Question: I am trying to get some icons to align in the middle of the screen and I am not sure why it isn't working
CSS:
'''
#Main{
position: absolute;
top: 50%;
left: 50%;
}
'''
HTML:
'''
<!DOCTYPE html>
<html>
<head>
<link rel="stylesheet" type="text/css" href="index.css">
</head>
<body>
<div id='Main'>
<a href="https://me.rx14.co.uk/OwnCloud/" target="_self"><img alt="OwnCloud" src="https://me.rx14.co.uk/img/owncloud.png" style="width: 250px; height: 250px;" /></a>&nbsp;
<a href="http://me.rx14.co.uk:8080/"><img alt="" src="https://me.rx14.co.uk/img/jenkins.png" style="width: 250px; height: 250px;" /></a>&nbsp;
<a href="https://me.rx14.co.uk/solder/"><img alt="Solder" src="https://me.rx14.co.uk/img/solder.png" style="width: 250px; height: 250px;" /></a><br />
<a href="https://me.rx14.co.uk/wx/"><img alt="" src="https://me.rx14.co.uk/img/wx.png" style="width: 250px; height: 250px;" /></a>&nbsp;
<a href="https://me.rx14.co.uk/munin/"><img alt="" src="https://me.rx14.co.uk/img/munin.png" style="width: 250px; height: 250px;" /></a>&nbsp;
<a href="https://me.rx14.co.uk/munin-live/"><img alt="" src="https://me.rx14.co.uk/img/munin_live.png" style="width: 250px; height: 250px;" /></a>
</div>
</body>
</html>
'''
Result:
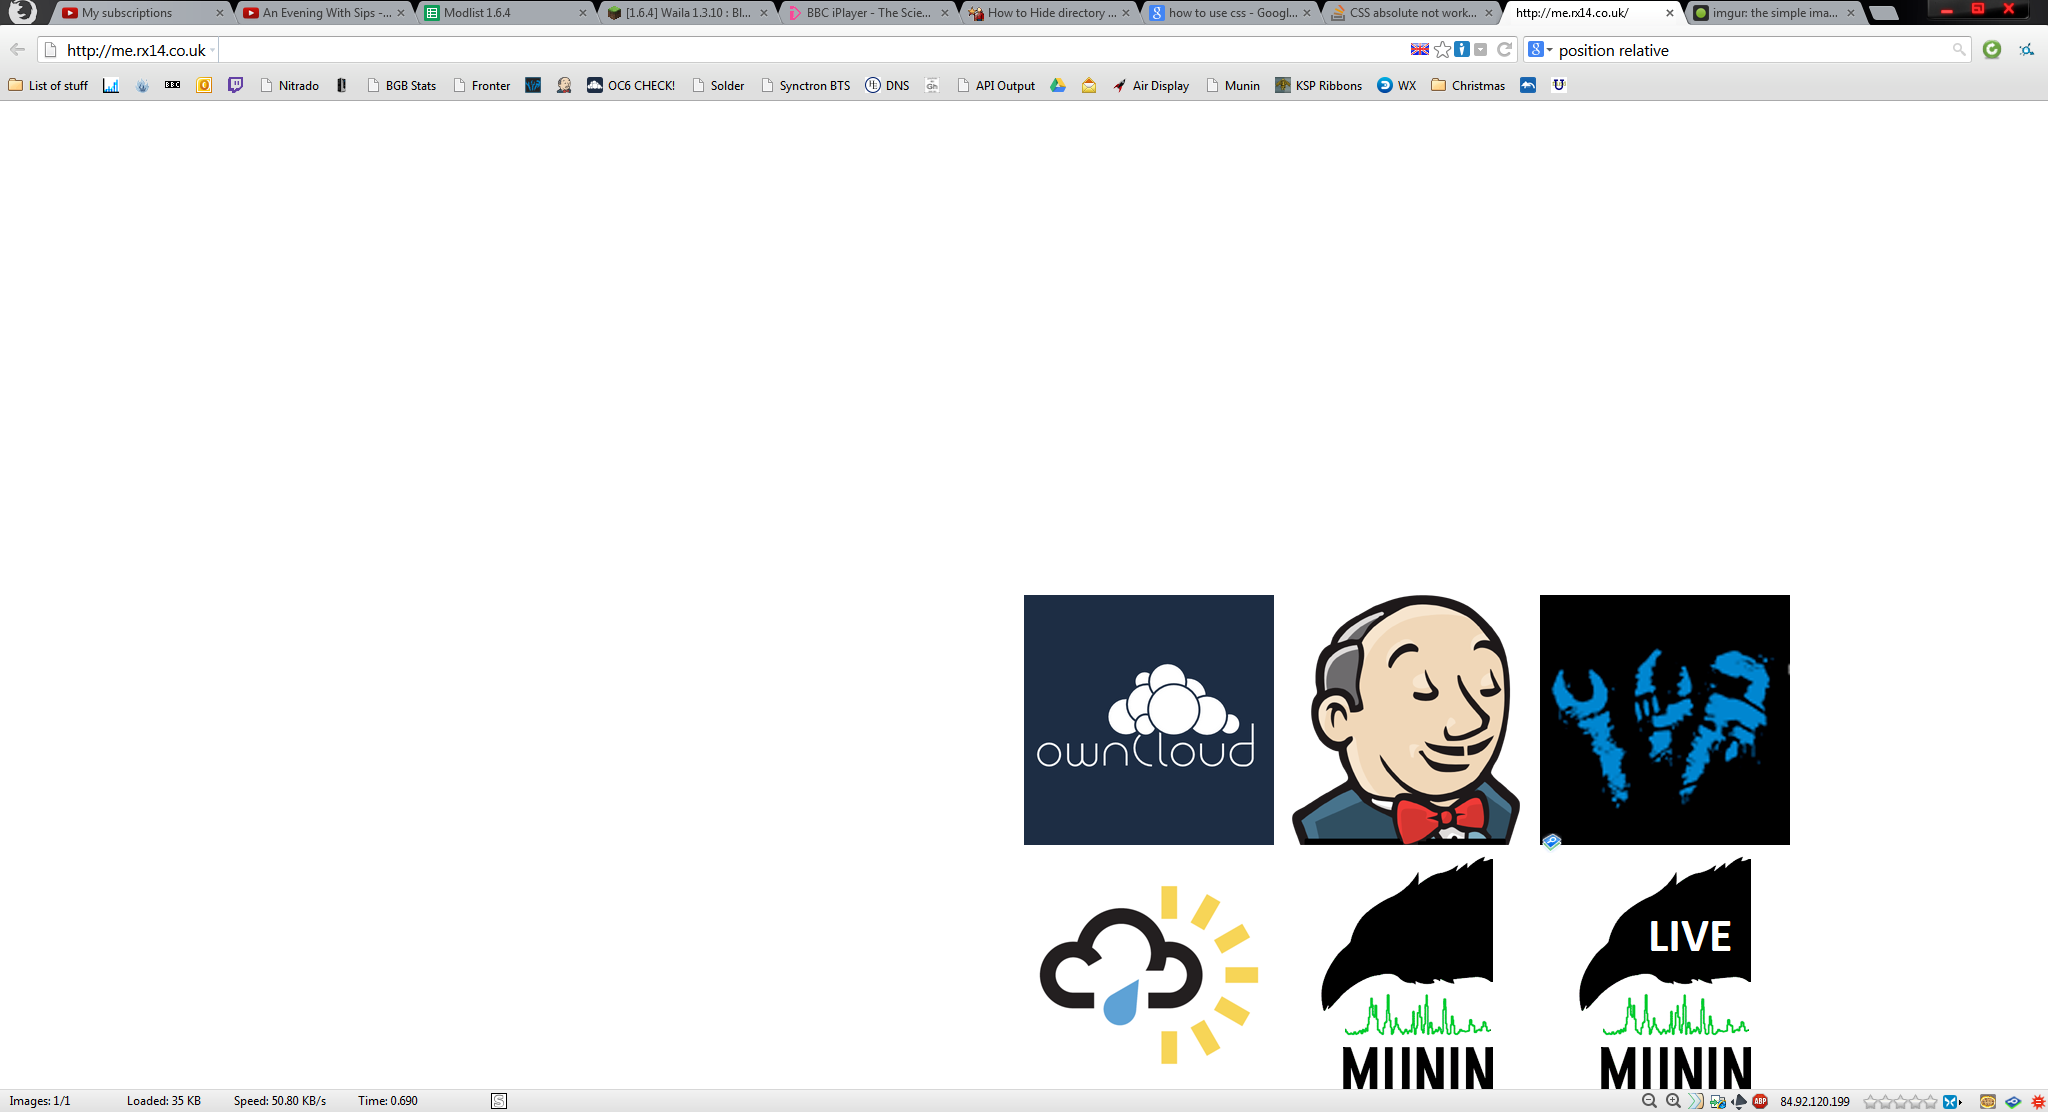
Answer: You should give to the element
'''
margin-left:-[ELEMENT_WIDTH/2]px
'''
and
'''
margin-top:-[ELEMENT_HEIGHT/2]px
'''
In your case (based on the width and height of those images) can be:
'''
#Main { position:absolute; top:50%; left:50%; margin:-375px 0 0 -375px; }
'''
(this if elements inside got no margins, same width and height, etc)
or this:
'''
#Main { position:absolute; top:50%; left:50%; margin:-255px 0 0 -383px; }
'''
(this is your case as suggested by EJanuszewski)